Interaction volume radius: 5 \u00c5
Interaction volume height: 10 \u00c5
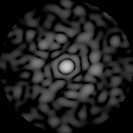
Disorder parameter: 0.8579